Interaction volume radius: 10 \u00c5
Interaction volume height: 35 \u00c5
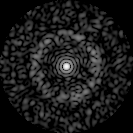
Disorder parameter: 0.8281